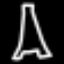
Label: The Eiffel Tower